Field crop: maize
Growth stage: 2
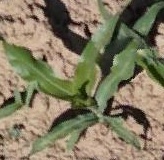
Species: maize